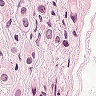
Metastatic tissue present: yes